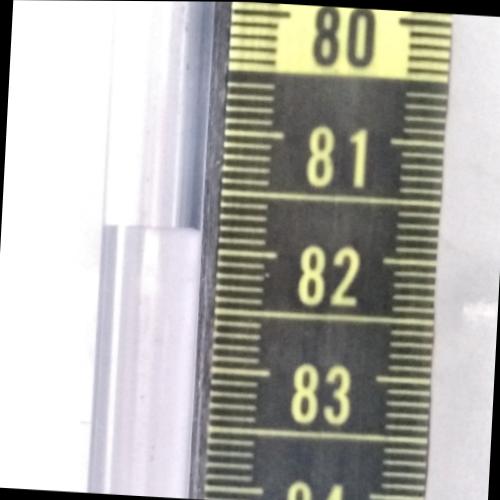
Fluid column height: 81.8 cm